Question: I'm stuck in phpmyadmin login page, it worked fine yesterday
after insert username and password, login page displayed again and again with no messages.

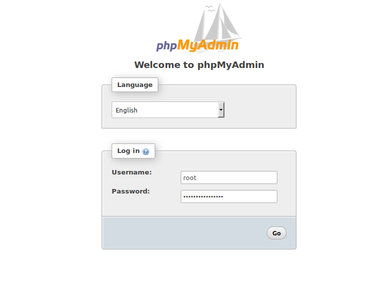
Answer: I solve it (there is no enough storage space on the server)
thanks,